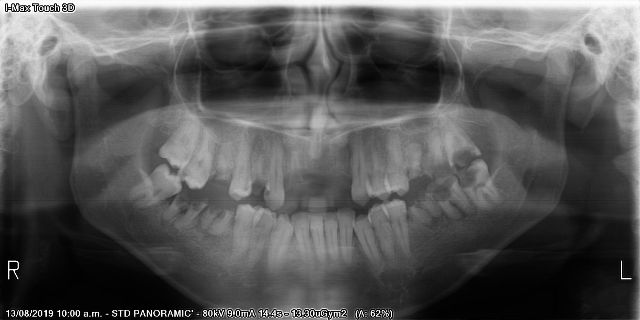
adult